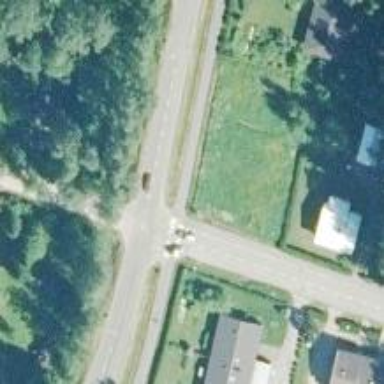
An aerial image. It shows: Marked crossing on asphalt cycleway road.